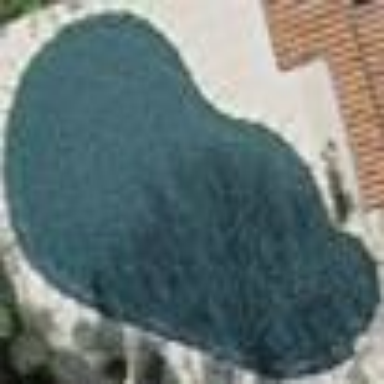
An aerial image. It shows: Swimming pool located in leisure land.